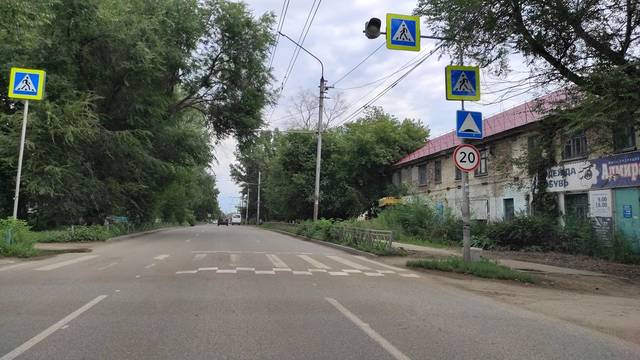
Region: Russia
Coordinates: 51.539, 81.224